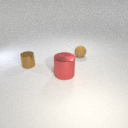
small brown metal cylinder to the left of small brown rubber sphere